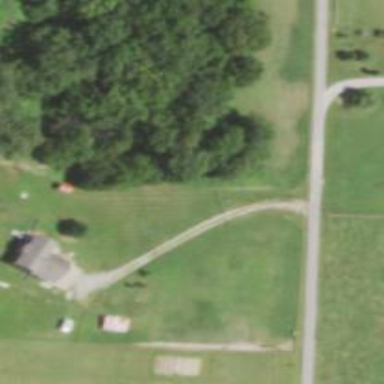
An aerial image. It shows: Driveway leading to service road.